Question: I have multiple checkboxes in a view and each one has some data attributes, example:

Once the button is clicked I'm iterating through all the checkboxes which are selected and what I want to do is get the data-price and value fields for each selected checkbox and create JSON array.
This is what I have so far:
'''
var boxes2 = $("#modifiersDiv :checkbox:checked");
var selectedModifiers = [];
var modifierProperties = [];
for (var i = 0; i < boxes2.length; i++) {
for (var k = 0; k < boxes2[i].attributes.length; k++) {
var attrib = boxes2[i].attributes[k];
if (attrib.specified == true) {
if (attrib.name == 'value') {
modifierProperties[i] = attrib.value;
selectedModifiers[k] = modifierProperties[i];
}
if (attrib.name == 'data-price') {
modifierProperties[i] = attrib.value;
selectedModifiers[k] = modifierProperties[i];
}
}
}
}
var jsonValueCol = JSON.stringify(selectedModifiers);
'''
I'm not able to get the values for each checkbox and I'm able to get the values only for the first one and plus not in correct format, this is what I'm getting as JSON:
'''
[null,"67739",null,"1"]
'''
How can I get the correct data?
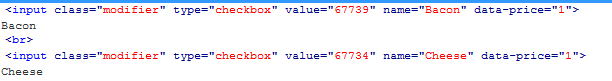
Answer: You can use $.each to parse a jquery array, something like:
'''
var jsonValueObj = [];
$("#modifiersDiv :checkbox:checked").each(function(){
jsonValueObj.push({'value':$(this).val(),'data-price':$(this).attr('data-price')});
});
jsonValueCol = JSON.stringify(jsonValueObj);
'''
Please note it's generally better to use val() than attr('value'). More information on this in threads like: <URL>
As for your code, you only had one answer at most because you were overwriting the result every time you entered your loop(s). Otherwise it was okay (except the formatting but we're not sure what format you exactly want). Could please you provide an example of the result you would like to have?